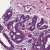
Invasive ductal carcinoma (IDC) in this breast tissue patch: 1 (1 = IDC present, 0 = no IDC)